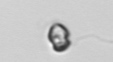
Label: Heterocapsa_rotundata